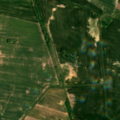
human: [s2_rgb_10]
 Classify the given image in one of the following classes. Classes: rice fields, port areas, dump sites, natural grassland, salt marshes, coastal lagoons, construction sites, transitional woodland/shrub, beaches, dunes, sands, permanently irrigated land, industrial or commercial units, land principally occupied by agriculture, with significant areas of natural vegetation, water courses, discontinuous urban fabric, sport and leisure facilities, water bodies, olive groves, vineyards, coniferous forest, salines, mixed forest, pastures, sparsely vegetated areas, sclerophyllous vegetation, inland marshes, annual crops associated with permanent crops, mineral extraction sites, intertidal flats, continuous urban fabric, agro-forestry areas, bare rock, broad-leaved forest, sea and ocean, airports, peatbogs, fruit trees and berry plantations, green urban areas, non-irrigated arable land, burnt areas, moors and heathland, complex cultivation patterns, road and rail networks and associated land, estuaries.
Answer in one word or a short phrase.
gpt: non-irrigated arable land